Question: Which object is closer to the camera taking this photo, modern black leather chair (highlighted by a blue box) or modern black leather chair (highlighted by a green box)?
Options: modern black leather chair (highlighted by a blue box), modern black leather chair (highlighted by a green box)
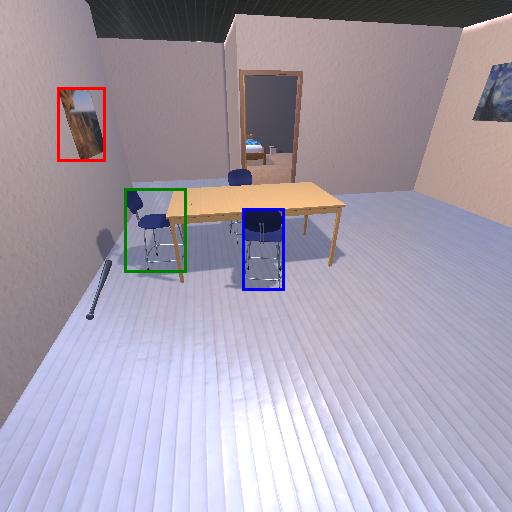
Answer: modern black leather chair (highlighted by a blue box)